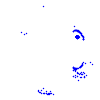
Particle: kaon